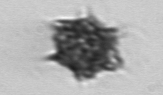
Label: Dictyocha